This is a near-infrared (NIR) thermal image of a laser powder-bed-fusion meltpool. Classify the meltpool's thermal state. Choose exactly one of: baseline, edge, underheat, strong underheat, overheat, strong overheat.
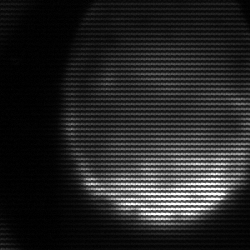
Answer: edge